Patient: sex M, age 32
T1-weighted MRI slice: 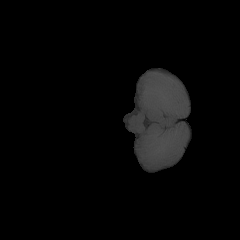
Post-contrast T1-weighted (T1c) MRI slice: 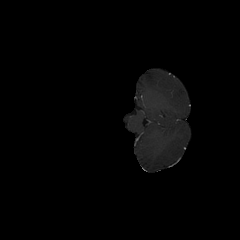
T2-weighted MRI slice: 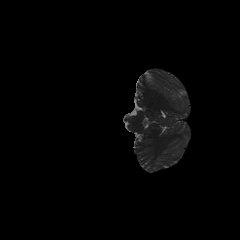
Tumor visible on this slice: no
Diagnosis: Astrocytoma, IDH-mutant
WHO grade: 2